【题型】解答题　【知识点】平面几何　【难度】easy
如图，正方形的边长是 $10cm$，求阴影部分的周长和面积（$\pi$ 取 $3.14$）.

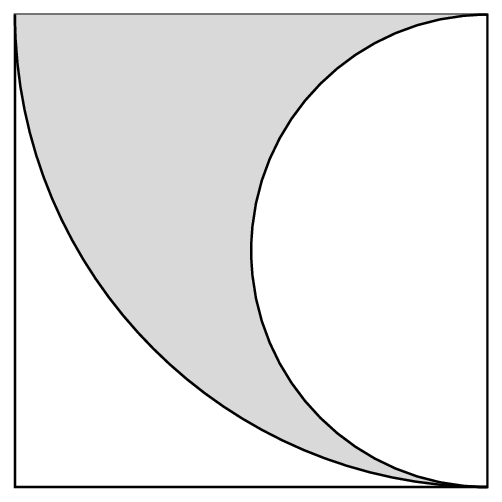
【解答】
\noindent \textbf{【答案】} 阴影部分的周长为$\boldsymbol{41.4\mathrm{cm}}$，面积为$\boldsymbol{39.25\mathrm{cm}^2}$．

\noindent \textbf{【分析】} 根据圆周长、面积的计算方法进行计算即可．

\noindent \textbf{【解答】} 解：如图，阴影部分的周长为$\overset{\frown}{AC}$的长，$\overset{\frown}{CD}$的长与$AD$的长度之和，

即$\dfrac{1}{4}\times 2\pi\times 10+\dfrac{1}{2}\times \pi\times 10+10=10\pi+10\approx 41.4(cm)$，

$S_{\text{阴影部分}} = S_{\text{扇形}DAC}-S_{\text{半圆}}$

$=\dfrac{1}{4}\pi\times 10^{2}-\dfrac{1}{2}\pi\times 5^{2}$

$=\dfrac{25\pi}{2}$

$\approx 39.25(cm^{2})$，

答：阴影部分的周长为$41.4\mathrm{cm}$，面积为$39.25\mathrm{cm}^2$．

\noindent \textbf{【点评】} 本题考查圆周长、圆面积，掌握圆周长、圆面积的计算方法是正确解答的关键．

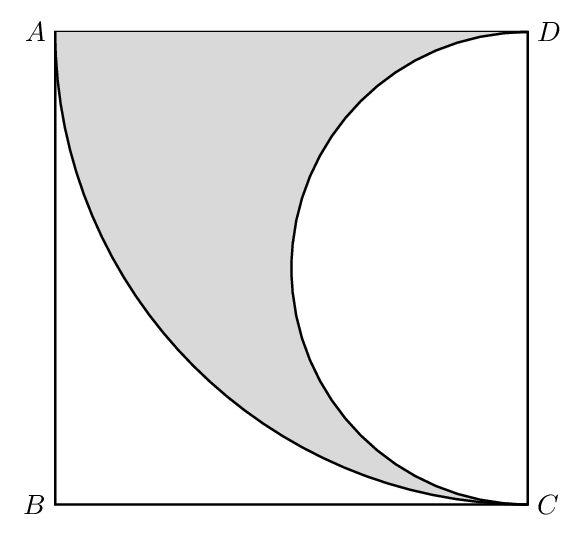